Question: i want to make my web view with address bar at top and with bottom bar buttons like safari, i used safari in place of web view but i cannot customise the size of safari,actually i want to show tabbar at bottom , i did this by adding safari browser on another view and then added to my main view as subview but always my tab bar hides behind the browser, so i want to show it on my web view like this
can anyone help me?
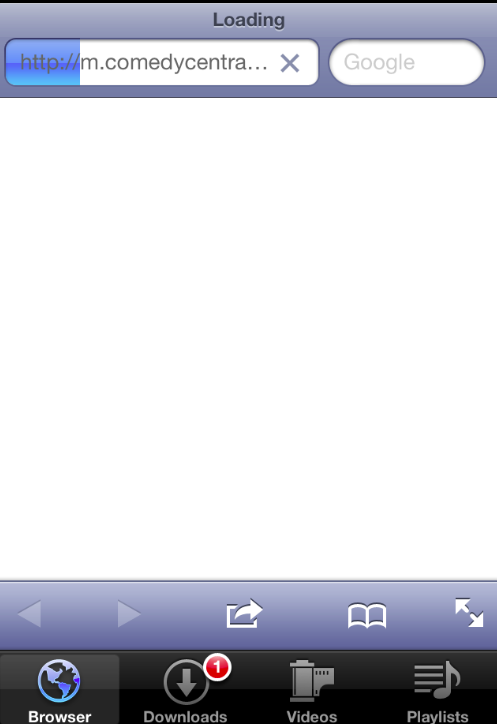
Answer: try this code
'''
[webview goFarward];
[webview goBack];
'''